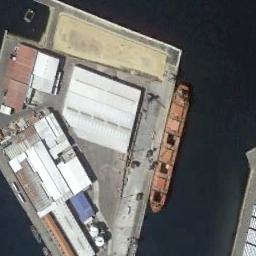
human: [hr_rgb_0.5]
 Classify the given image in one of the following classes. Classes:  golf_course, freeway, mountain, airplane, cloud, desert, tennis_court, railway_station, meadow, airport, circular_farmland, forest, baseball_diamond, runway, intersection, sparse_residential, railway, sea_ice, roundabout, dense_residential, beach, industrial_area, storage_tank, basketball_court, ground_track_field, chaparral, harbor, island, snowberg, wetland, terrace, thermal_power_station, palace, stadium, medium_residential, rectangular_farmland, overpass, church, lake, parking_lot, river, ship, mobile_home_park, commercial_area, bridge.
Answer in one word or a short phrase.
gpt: ship